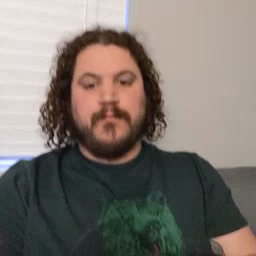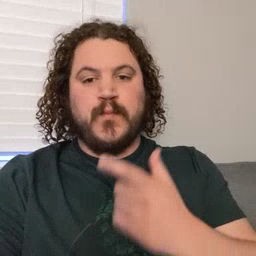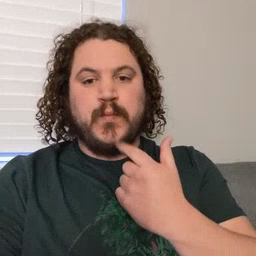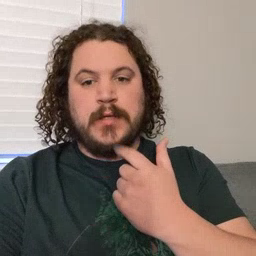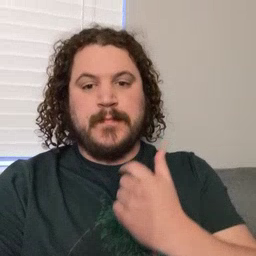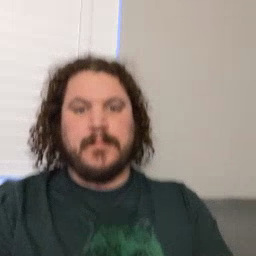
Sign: red